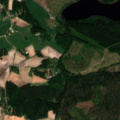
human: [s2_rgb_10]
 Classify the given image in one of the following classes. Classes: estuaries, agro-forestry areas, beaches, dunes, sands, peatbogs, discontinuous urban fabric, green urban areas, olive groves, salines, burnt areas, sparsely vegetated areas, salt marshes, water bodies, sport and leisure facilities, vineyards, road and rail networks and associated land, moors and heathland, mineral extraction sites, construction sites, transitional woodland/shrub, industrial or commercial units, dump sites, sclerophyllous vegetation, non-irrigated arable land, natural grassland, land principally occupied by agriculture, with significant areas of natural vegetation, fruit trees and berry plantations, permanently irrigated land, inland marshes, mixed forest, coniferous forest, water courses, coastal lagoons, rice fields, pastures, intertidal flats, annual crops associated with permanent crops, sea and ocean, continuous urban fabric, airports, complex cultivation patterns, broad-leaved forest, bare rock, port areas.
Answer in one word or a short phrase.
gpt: land principally occupied by agriculture, with significant areas of natural vegetation, coniferous forest